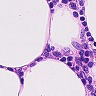
Metastatic tissue present: no